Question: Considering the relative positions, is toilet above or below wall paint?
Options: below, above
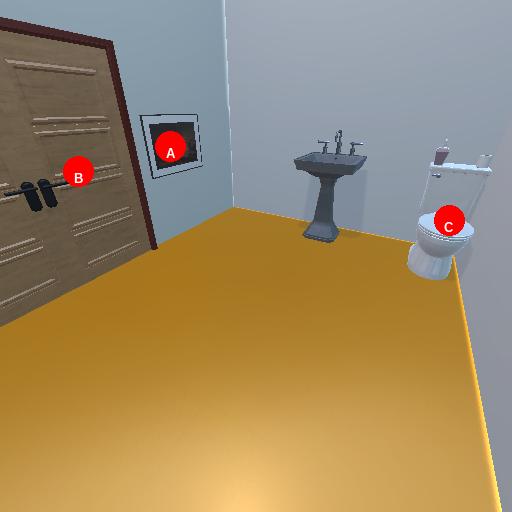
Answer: below